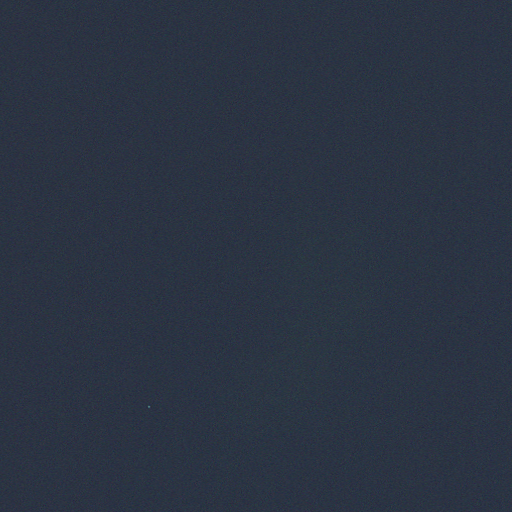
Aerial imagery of bar in Vermont named Quaker Smith Reef containing only open water